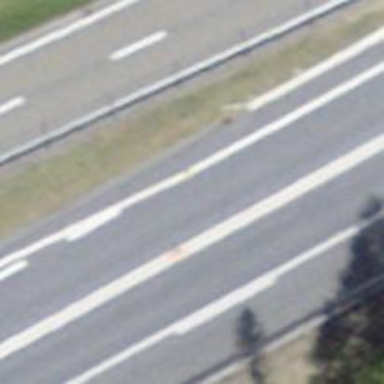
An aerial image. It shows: Asphalt motorway of trunk classification.